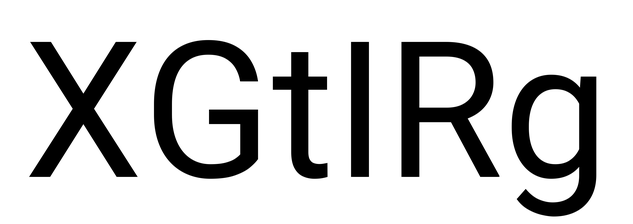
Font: Roboto_Regular